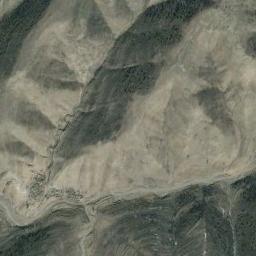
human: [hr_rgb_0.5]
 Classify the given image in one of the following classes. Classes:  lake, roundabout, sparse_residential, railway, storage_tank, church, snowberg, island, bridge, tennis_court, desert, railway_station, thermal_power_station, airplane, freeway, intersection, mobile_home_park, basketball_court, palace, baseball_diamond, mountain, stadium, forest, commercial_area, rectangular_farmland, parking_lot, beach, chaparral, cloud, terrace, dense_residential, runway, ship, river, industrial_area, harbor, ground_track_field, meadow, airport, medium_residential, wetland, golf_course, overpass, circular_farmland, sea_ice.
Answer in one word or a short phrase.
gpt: mountain